Question: I have another Doxygen question.
Is there a way to keep multiple arguments of a function/method... "aligned", without line breaks, just like if we have one single argument?

I don't like this way because I'm trying my best to not to be forced to follow <URL> and this is ugly.
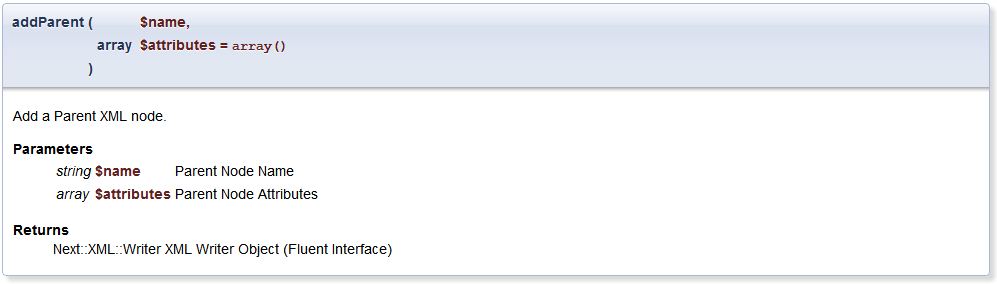
Answer: After a few tries I realized how to do.
It's only a matter of adding a in/for selector
This can be done manually in file or in a additional Stylesheet defined to be added after the main one through option in section.
> By doing it in file you may have to repeat every time you generate the documentation.
However, when documenting code written in weakly typed languages, like PHP, most of the times you will not have an argument type and yet an "empty" (because it's not really empty) designed to store such information will still be added right before the one where the argument name will be placed. E.g.:
'''
<tr>
<td class="paramkey"></td>
<td></td>
<td class="paramtype">&#160;</td>
<td class="paramname"><em>$extra</em>&#160;</td>
</tr>
'''